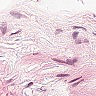
Metastatic tissue present: no